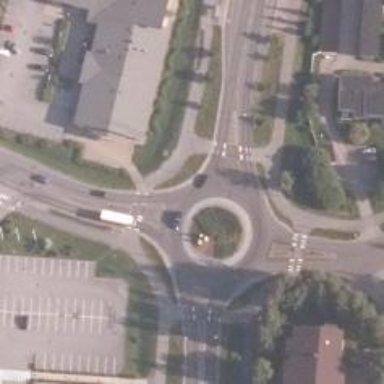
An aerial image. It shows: Tertiary road with asphalt surface leading to roundabout.